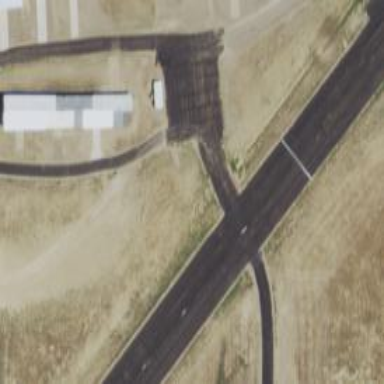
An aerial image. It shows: Asphalt runway at the airport.